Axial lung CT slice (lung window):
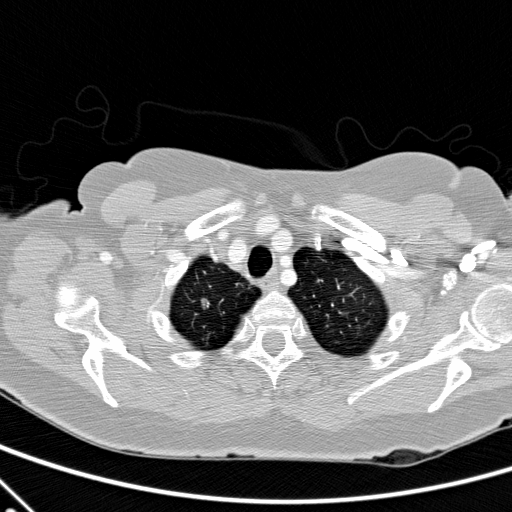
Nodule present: yes
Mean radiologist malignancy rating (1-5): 4